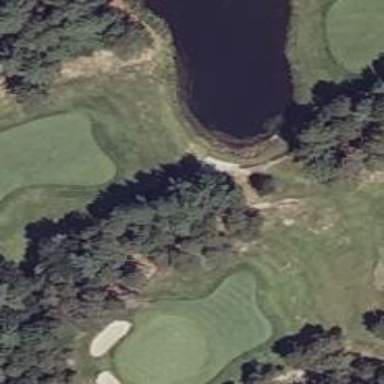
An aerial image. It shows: Golf cartpath that is also road path.